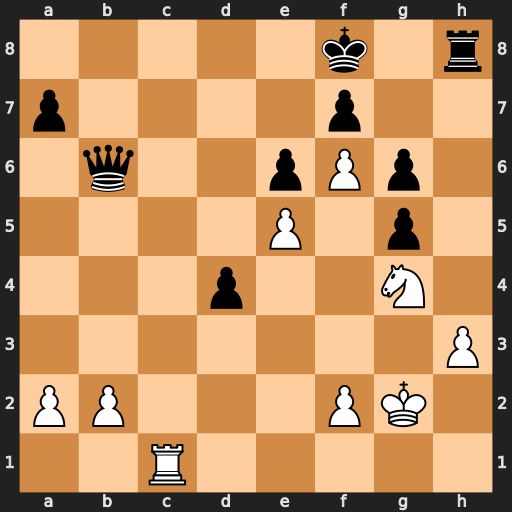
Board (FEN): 5k1r/p4p2/1q2pPp1/4P1p1/3p2N1/7P/PP3PK1/2R5
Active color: w
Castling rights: -
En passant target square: -
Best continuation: Rc8+ Qd8 Rxd8#